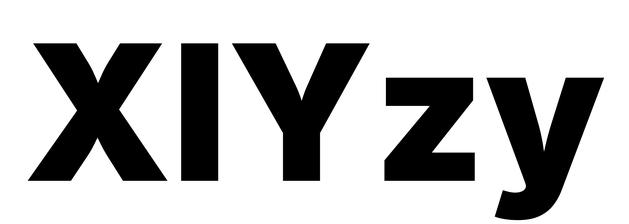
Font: Inter_Black